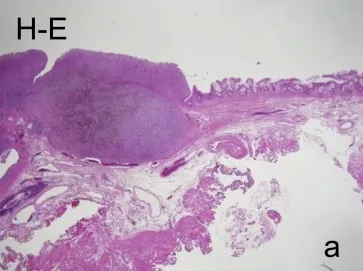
Pathological findings. . A) Hematoxylin-eosin staining revealed that atypical cells formed the nests, and spread into the anal canal tissue. Original magnification:. 40x.
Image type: pathology (h&e)